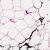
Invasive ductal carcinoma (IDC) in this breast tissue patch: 0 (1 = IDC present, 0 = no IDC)